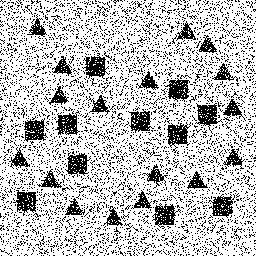
Squares: 11
Triangles: 17
Stars: 0
Total shapes: 28